I will show an image sequence of human cooking. I have annotated the images with numbered circles. Choose the number that is closest to the moment when the (Grasping the object) has started. You are a five-time world champion in this game. Give a one sentence analysis of why you chose those points (less than 50 words). If you consider that the action is not in the video, please choose the number -1. Provide your answer at the end in a json file of this format: {"points": []}
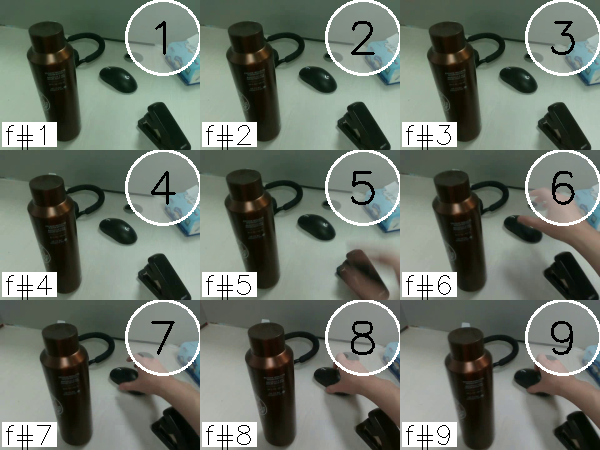
Frame 8 shows the clearest moment of hand-object contact.
{"points": [8]}